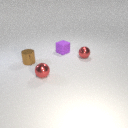
small red metal sphere to the left of small red metal sphere